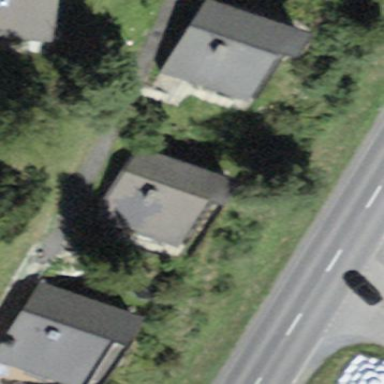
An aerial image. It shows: Building with tile roof.